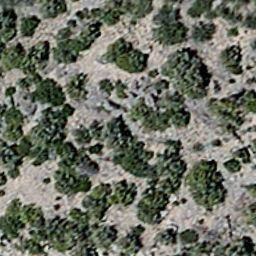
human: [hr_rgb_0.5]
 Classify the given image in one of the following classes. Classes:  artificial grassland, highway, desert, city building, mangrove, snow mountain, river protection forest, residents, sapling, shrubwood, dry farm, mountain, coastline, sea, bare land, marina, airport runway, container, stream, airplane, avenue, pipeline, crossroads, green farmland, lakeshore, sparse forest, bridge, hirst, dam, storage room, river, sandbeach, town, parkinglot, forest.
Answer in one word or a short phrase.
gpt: sparse forest